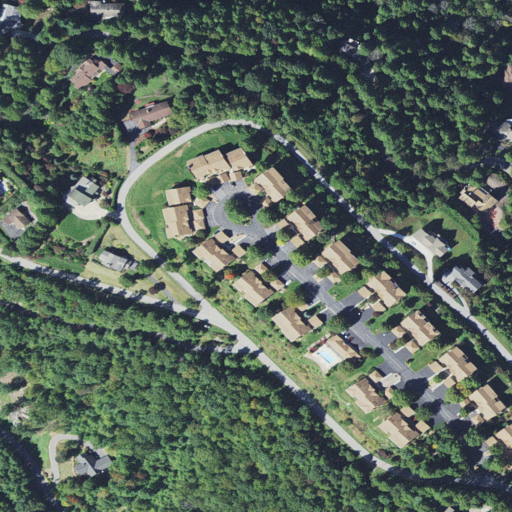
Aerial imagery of mountain in North Carolina named Jumpoff Mountain containing open development, deciduous forest, low intensity development, medium intensity development, mixed forest, and high intensity development